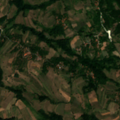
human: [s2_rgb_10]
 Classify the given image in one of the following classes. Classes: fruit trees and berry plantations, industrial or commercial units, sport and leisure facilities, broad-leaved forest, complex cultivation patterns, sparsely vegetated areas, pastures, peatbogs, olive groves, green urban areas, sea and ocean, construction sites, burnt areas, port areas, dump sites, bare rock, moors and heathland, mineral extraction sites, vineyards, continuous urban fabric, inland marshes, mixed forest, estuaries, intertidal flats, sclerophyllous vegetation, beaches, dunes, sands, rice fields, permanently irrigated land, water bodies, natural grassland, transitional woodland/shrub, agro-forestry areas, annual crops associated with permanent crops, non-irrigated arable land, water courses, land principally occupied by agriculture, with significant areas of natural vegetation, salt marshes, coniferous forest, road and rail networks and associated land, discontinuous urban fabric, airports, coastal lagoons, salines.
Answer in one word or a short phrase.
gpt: complex cultivation patterns, land principally occupied by agriculture, with significant areas of natural vegetation, broad-leaved forest